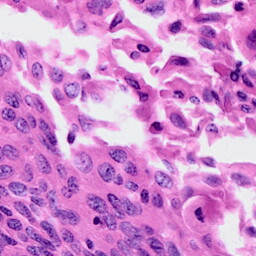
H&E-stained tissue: Cervix